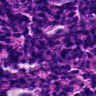
Metastatic tissue present: no